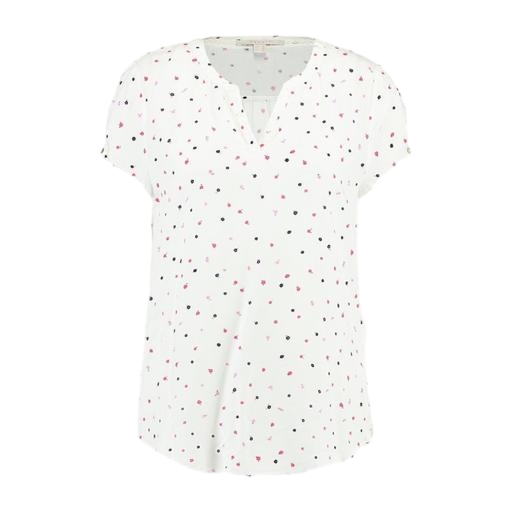
white v-neck sleep tee, white printed shirt, white keira sleeveless heart print blouse, white background